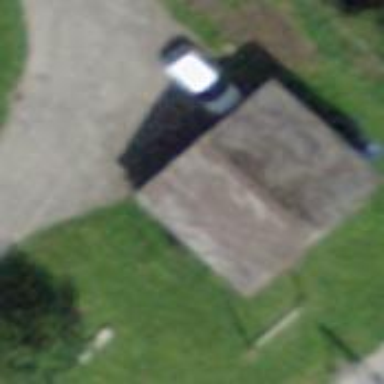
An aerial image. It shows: Garage.